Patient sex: M
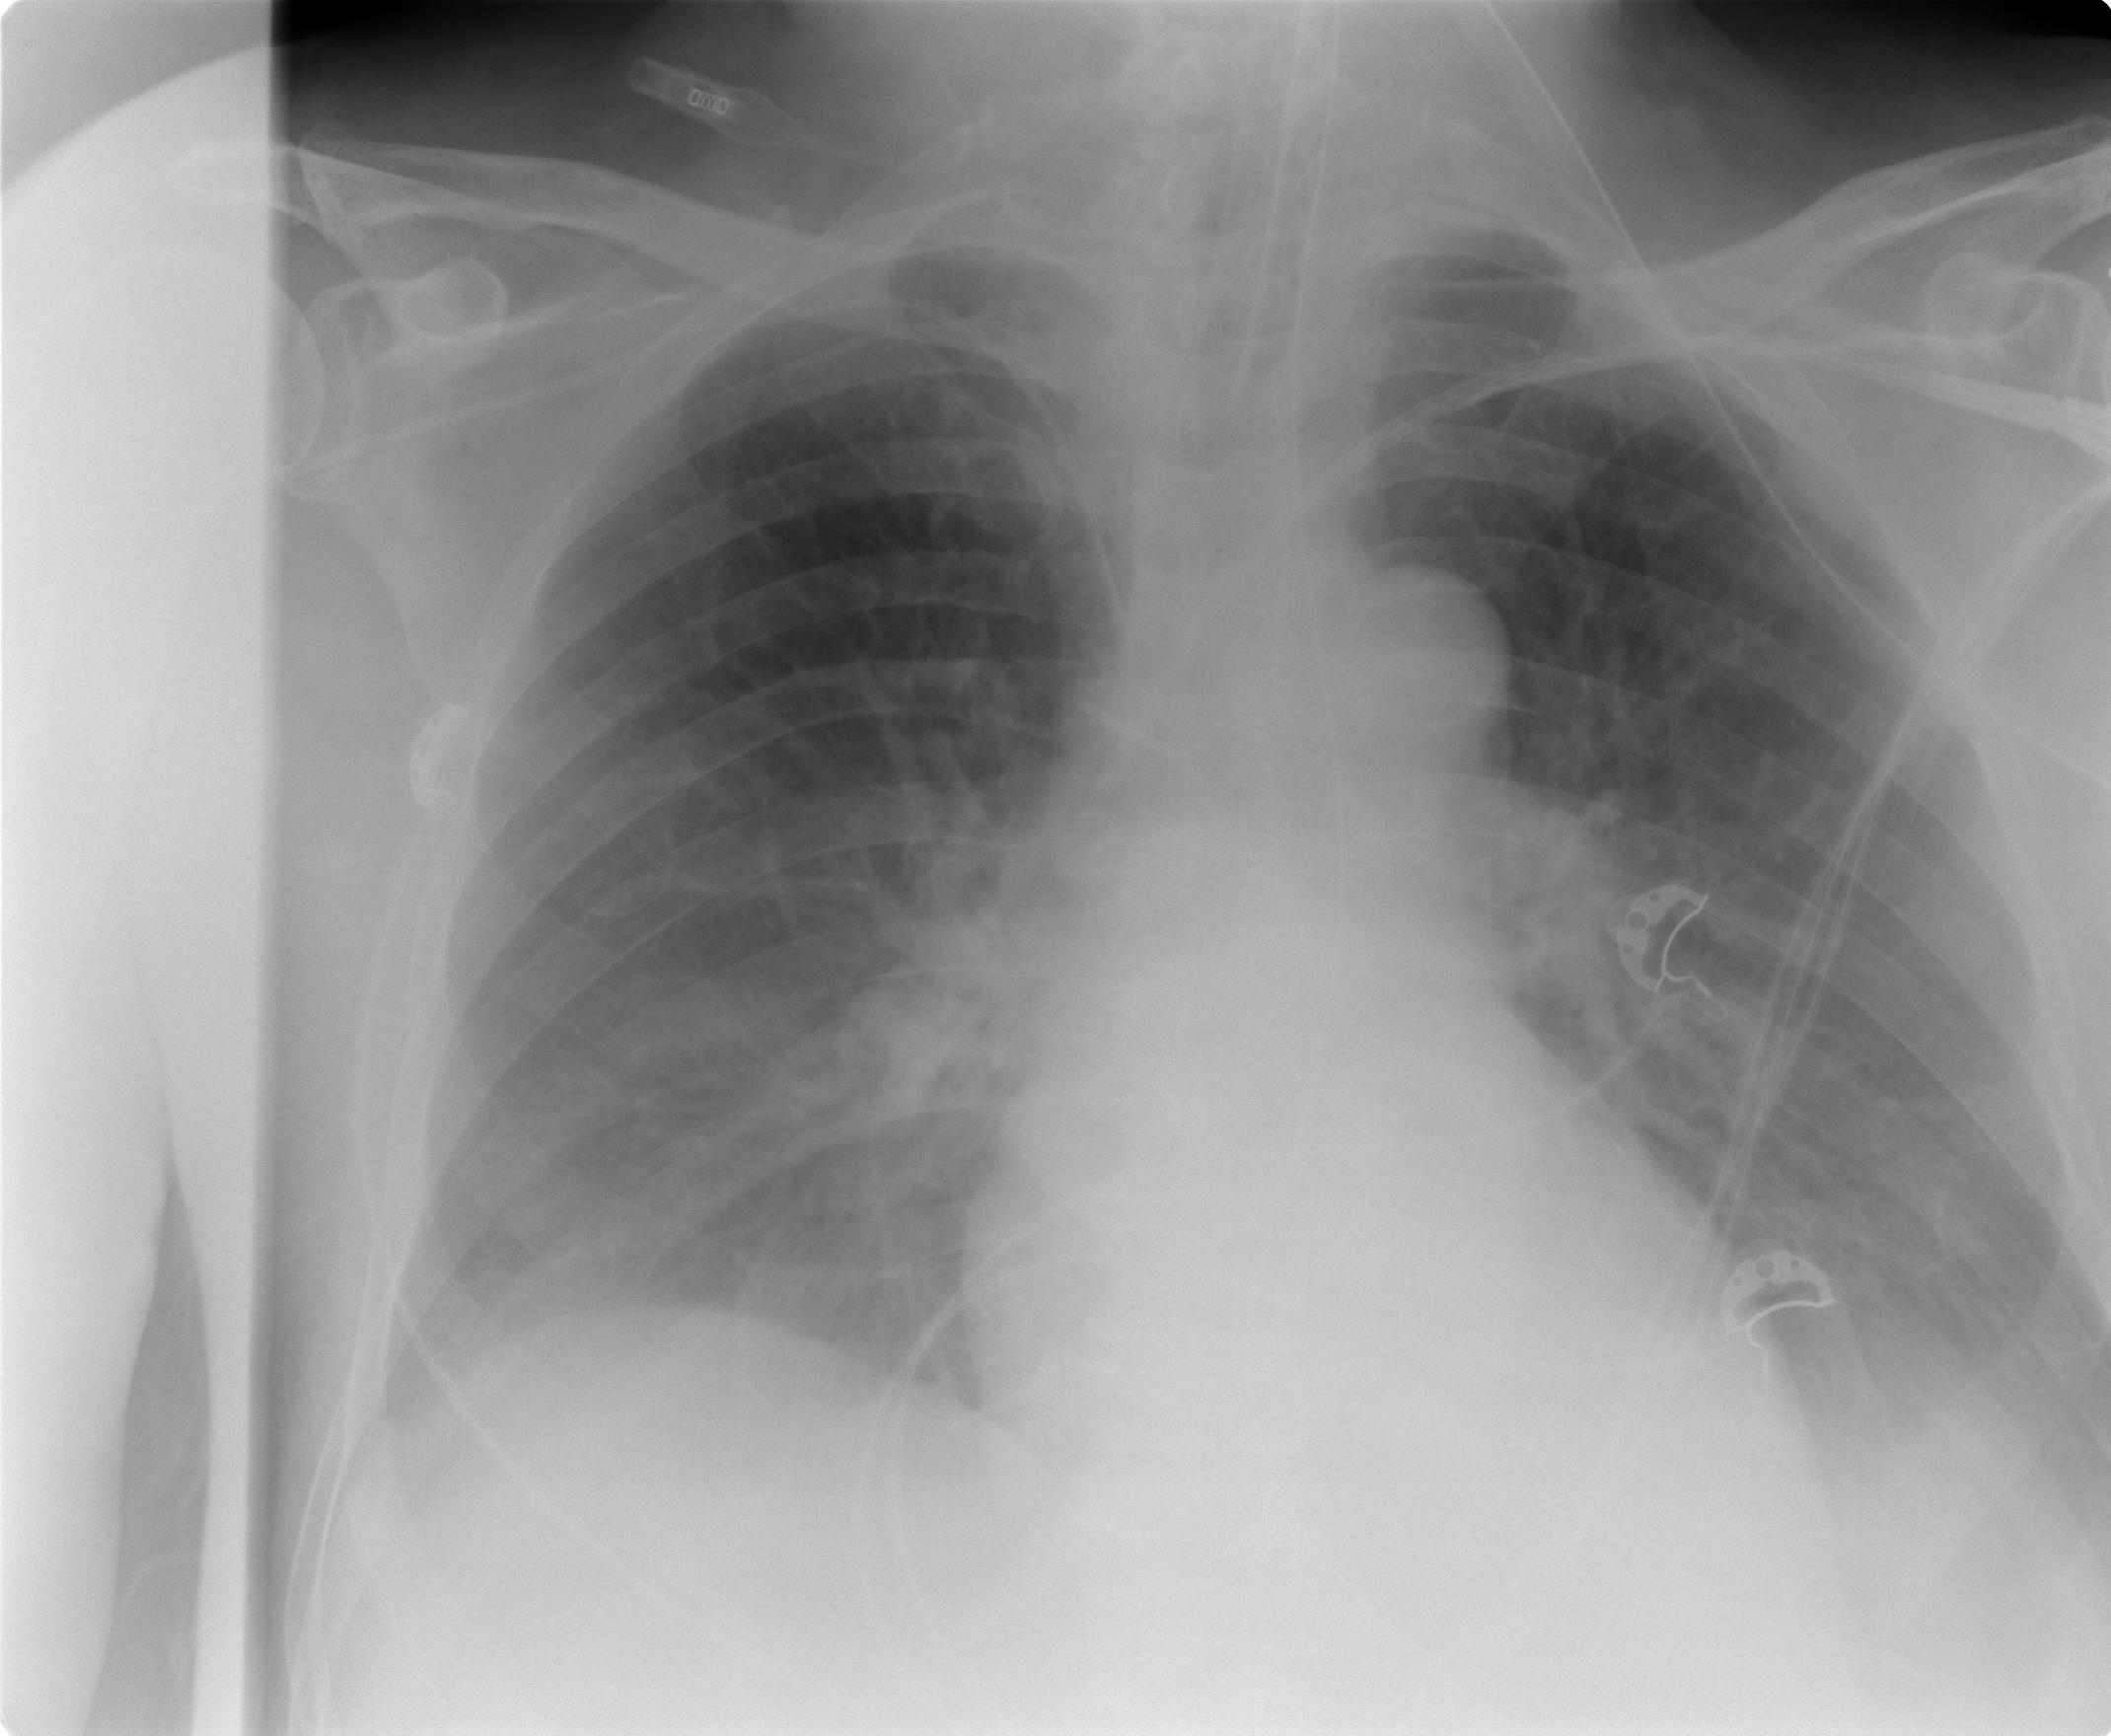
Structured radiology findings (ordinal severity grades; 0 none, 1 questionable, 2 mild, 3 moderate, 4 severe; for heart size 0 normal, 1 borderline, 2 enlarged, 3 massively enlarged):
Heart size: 0
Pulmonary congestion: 0
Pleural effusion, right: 1
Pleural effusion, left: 2
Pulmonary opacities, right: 0
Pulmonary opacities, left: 0
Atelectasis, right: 1
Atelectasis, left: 2